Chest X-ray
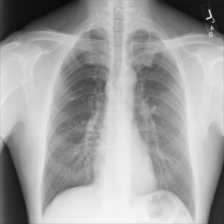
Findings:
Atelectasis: negative
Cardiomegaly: negative
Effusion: negative
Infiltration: negative
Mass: negative
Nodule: negative
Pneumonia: negative
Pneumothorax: negative
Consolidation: negative
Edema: negative
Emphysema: negative
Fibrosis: positive
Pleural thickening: positive
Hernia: negative